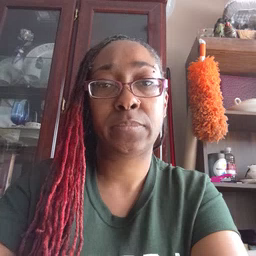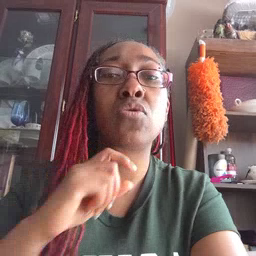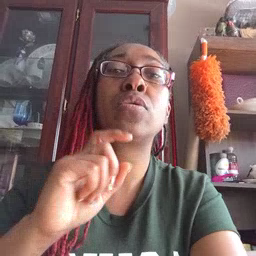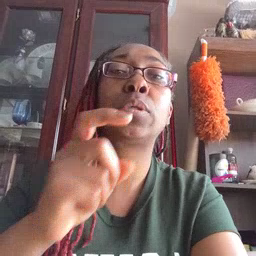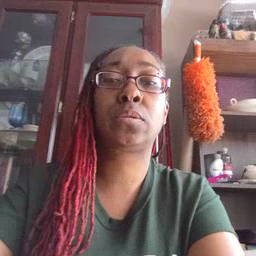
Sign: garbage